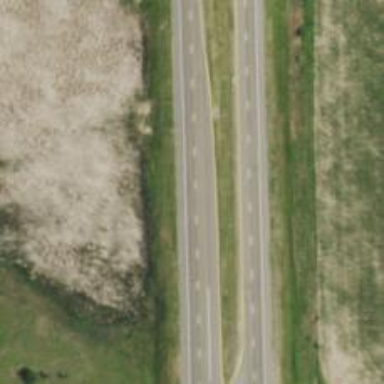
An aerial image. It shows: Expressway with asphalt surface classified as trunk highway.